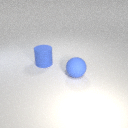
large blue rubber cylinder behind large blue rubber sphere